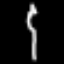
Label: fork